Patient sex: M
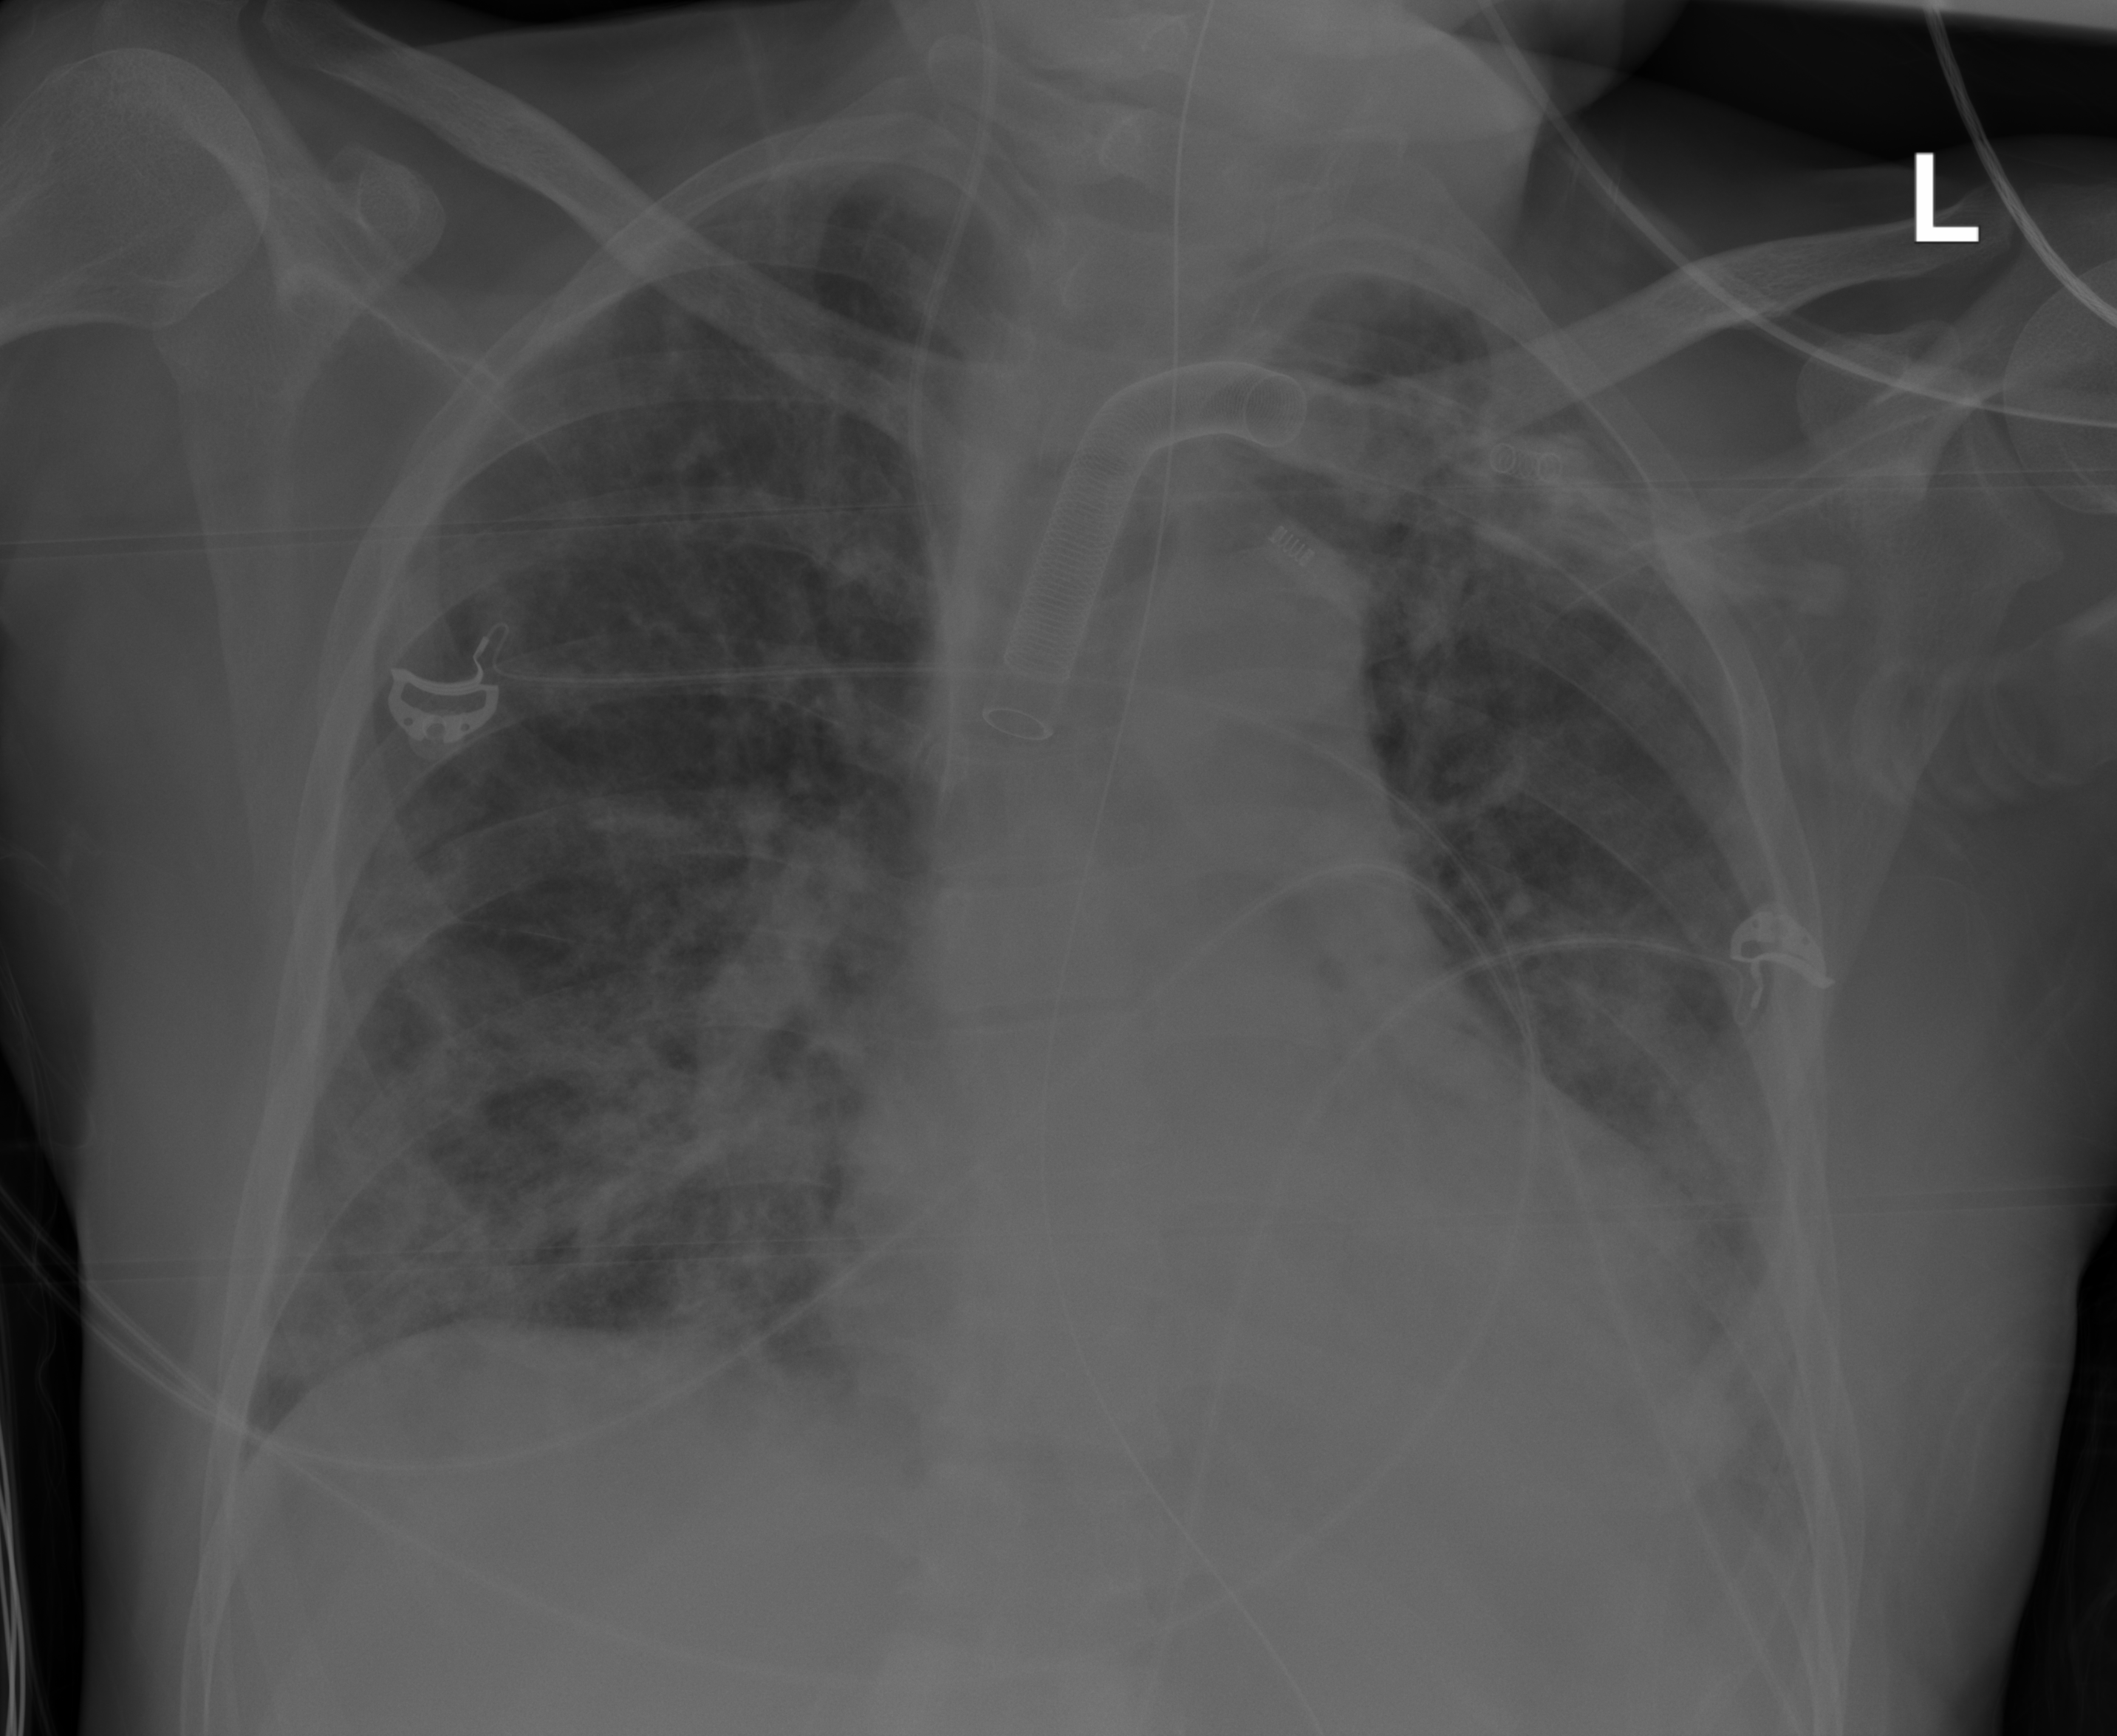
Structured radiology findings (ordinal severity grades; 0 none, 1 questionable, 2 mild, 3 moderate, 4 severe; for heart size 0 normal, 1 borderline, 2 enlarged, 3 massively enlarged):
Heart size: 0
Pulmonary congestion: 0
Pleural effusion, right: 0
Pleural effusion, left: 2
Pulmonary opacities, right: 3
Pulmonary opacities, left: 3
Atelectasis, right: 0
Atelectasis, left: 0